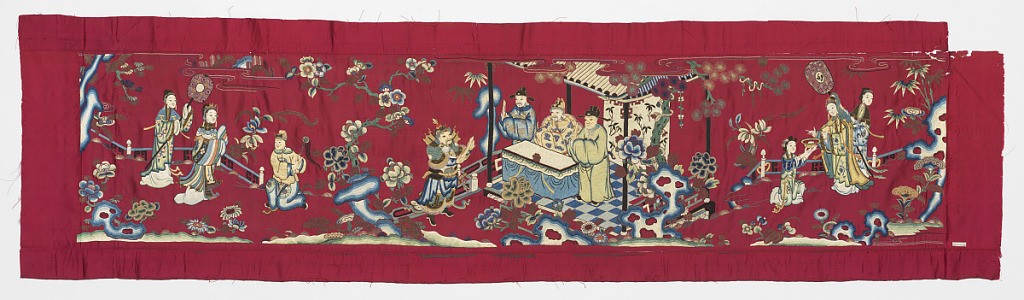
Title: Panel
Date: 18th century
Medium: silk, canvas backing Technique: embroidery
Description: Red panel embroidered with silk thread in a design showing several vignettes of figures in ceremonial settings.